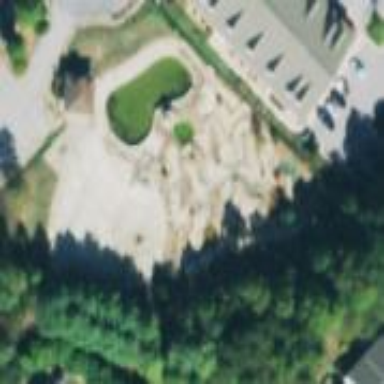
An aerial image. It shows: Miniature golf course.